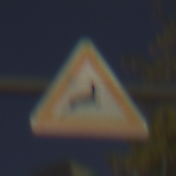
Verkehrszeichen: WildwechselLinks
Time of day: SunriseSunset
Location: Outdoor (Urban)
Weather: PartlyCloudy
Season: Autumn
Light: Natural